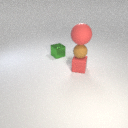
small green metal cube behind small red rubber cube